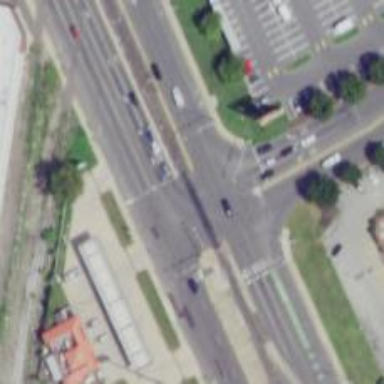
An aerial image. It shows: Unmarked crossing on footway.